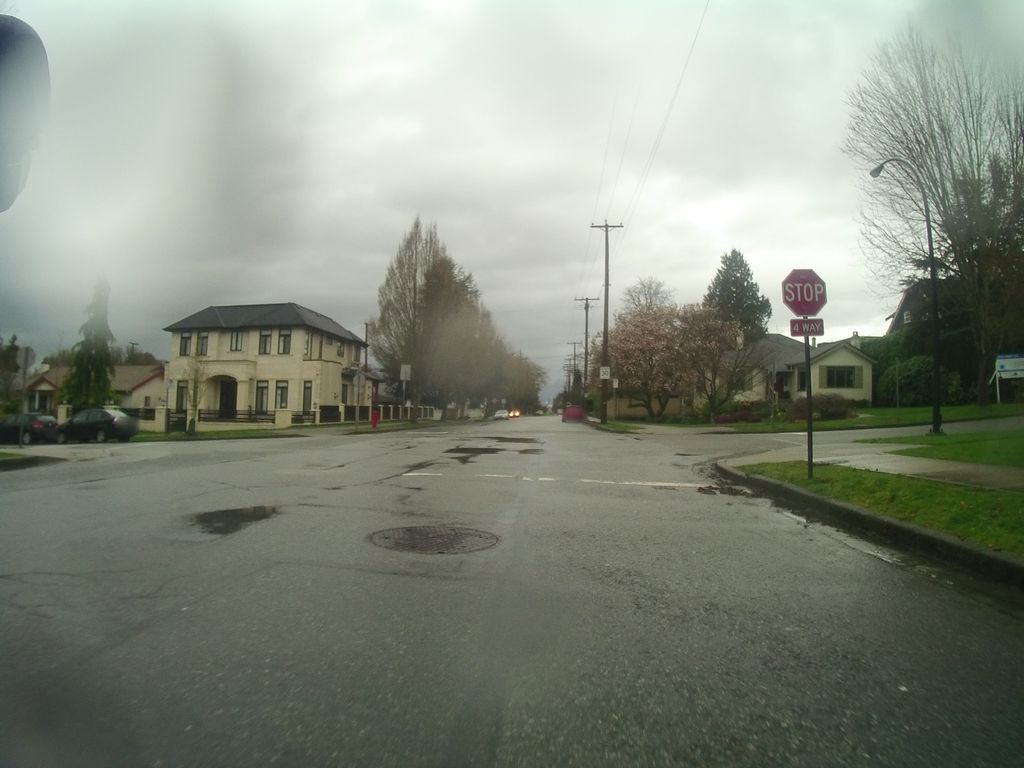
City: vancouver